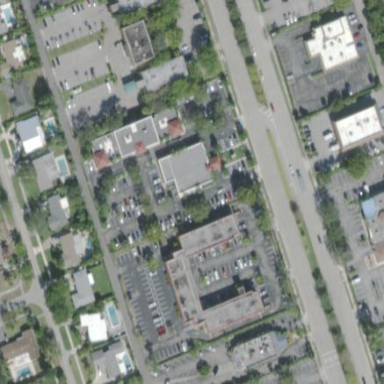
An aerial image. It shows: Retail area.